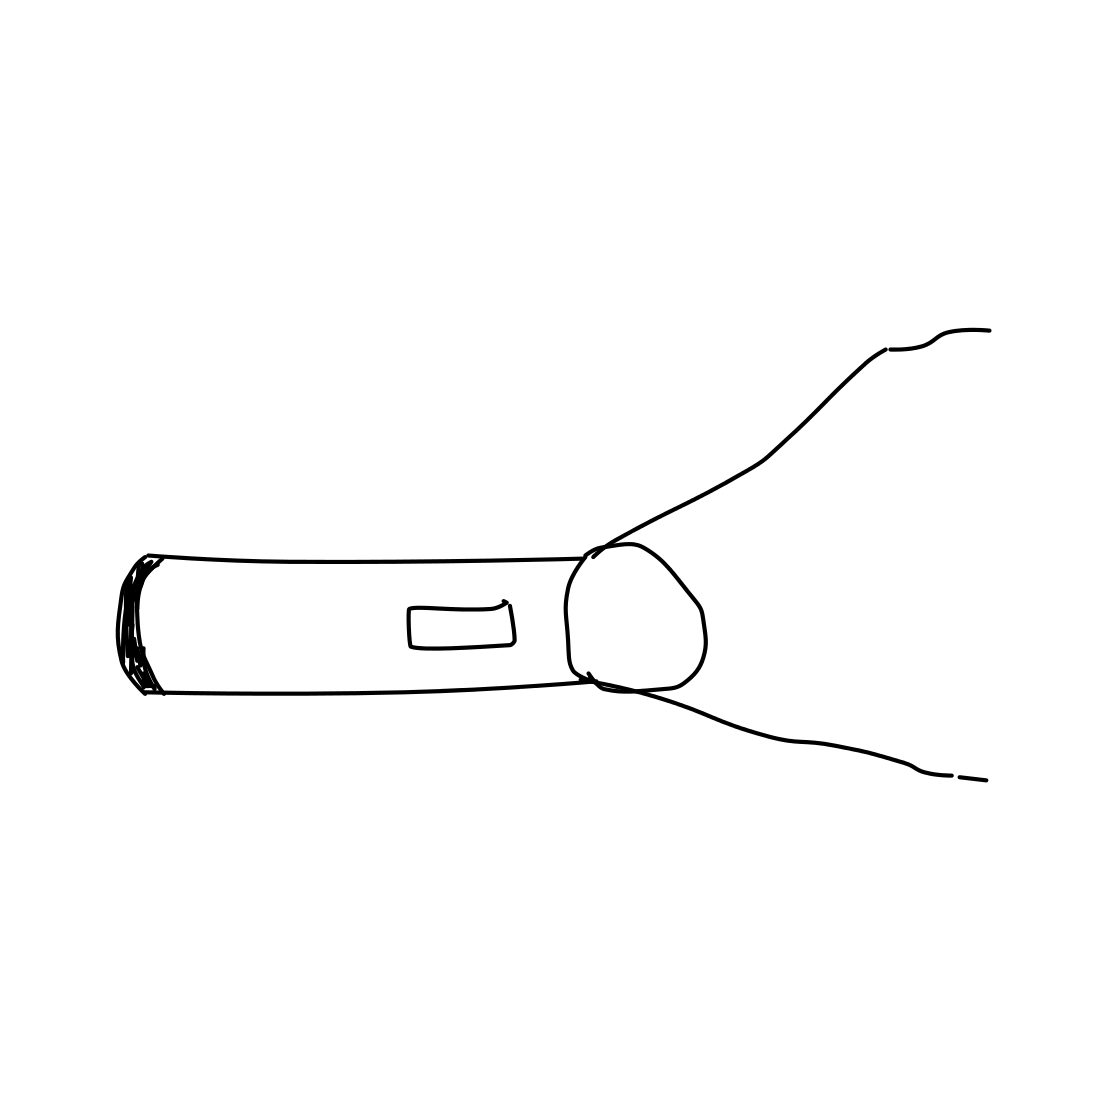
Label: flashlight